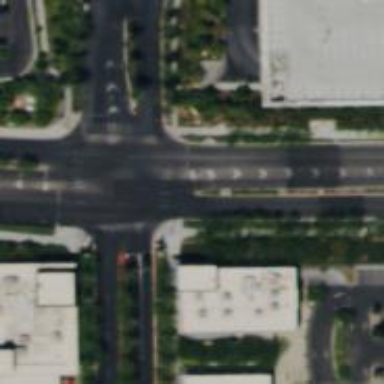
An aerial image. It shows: Solid stop line on the road.